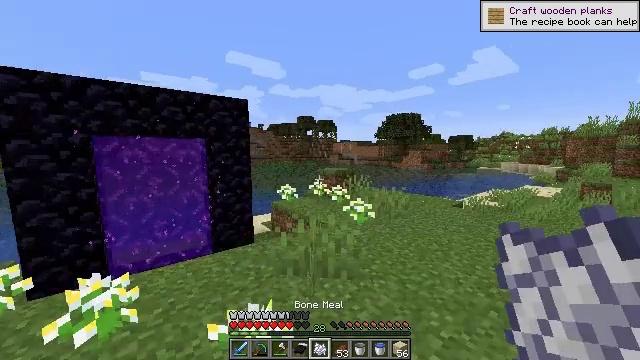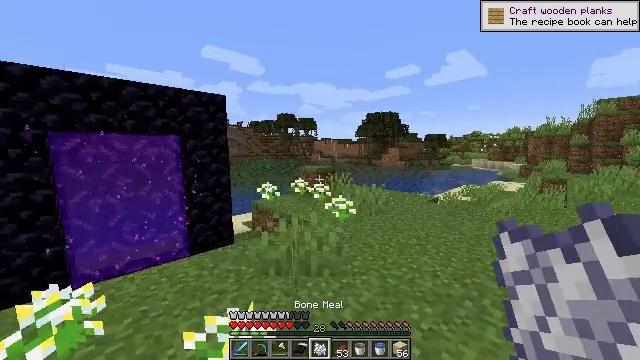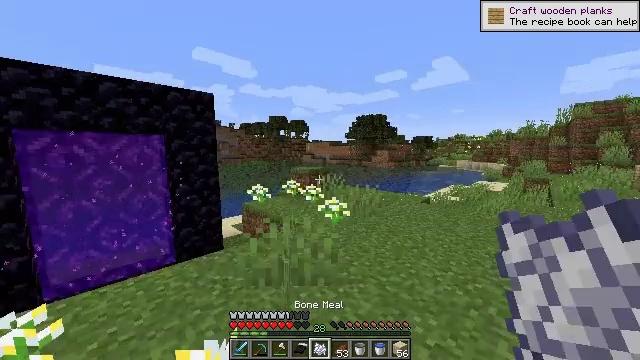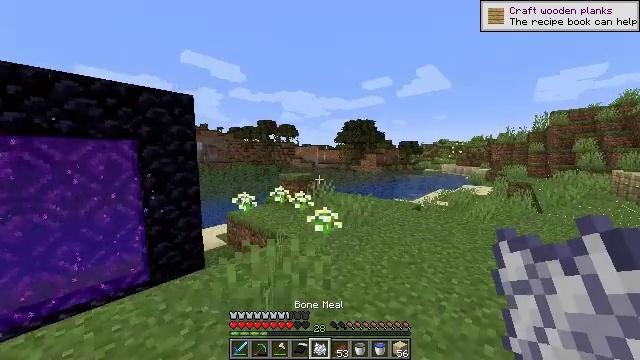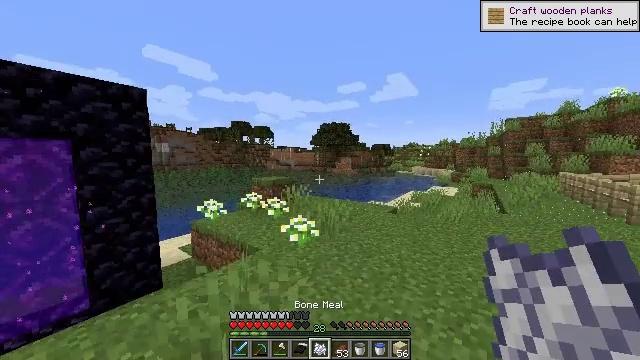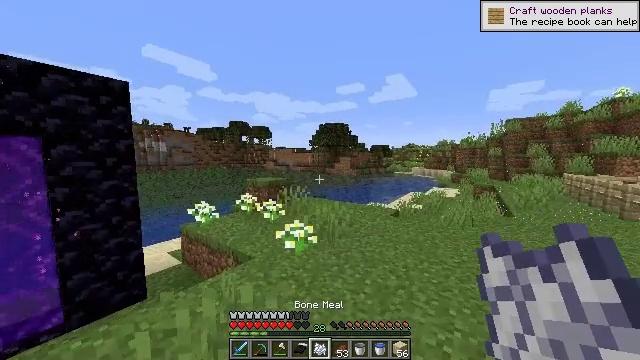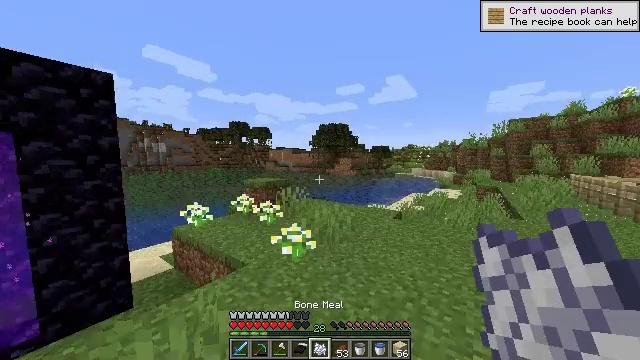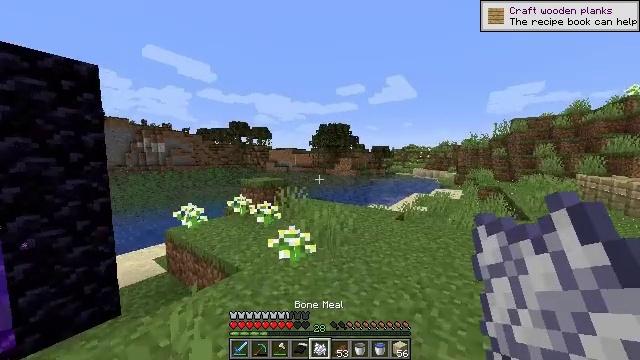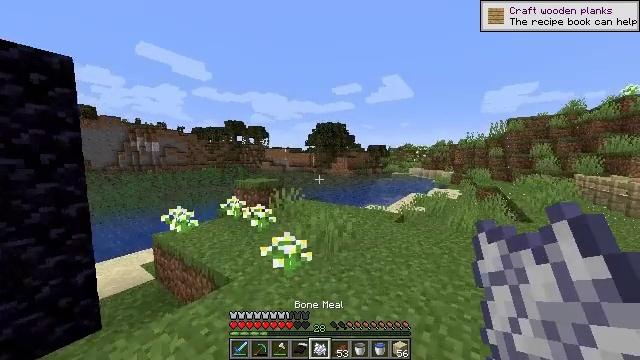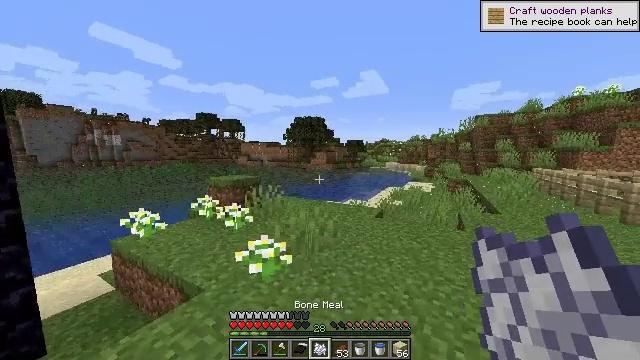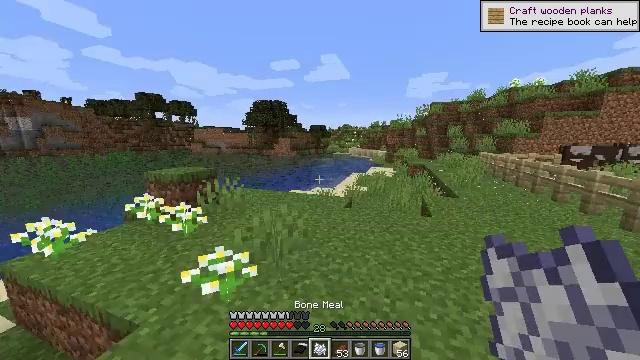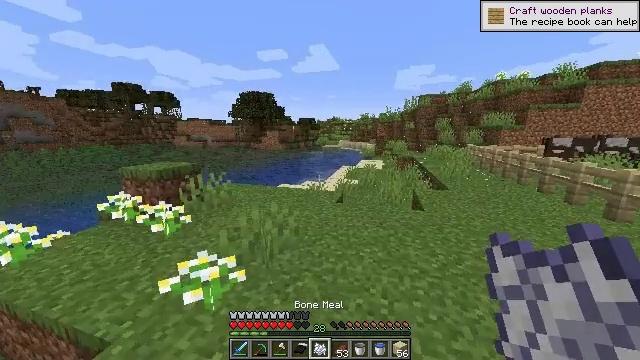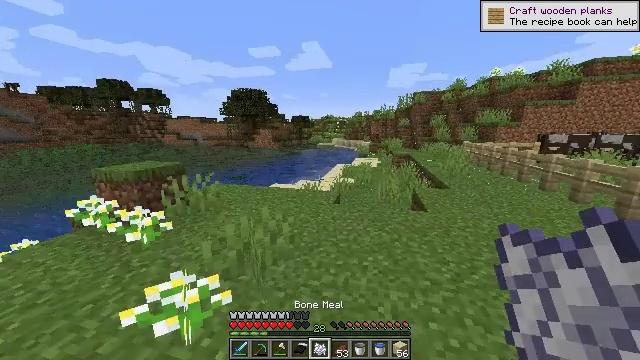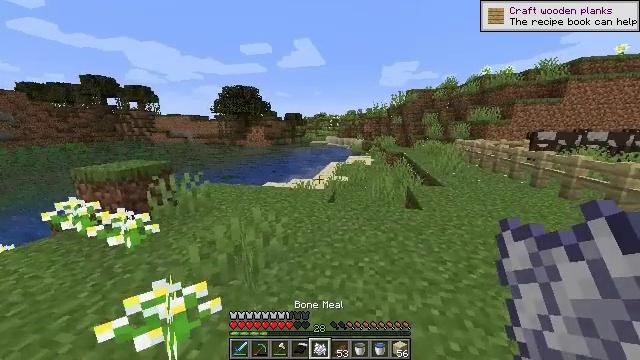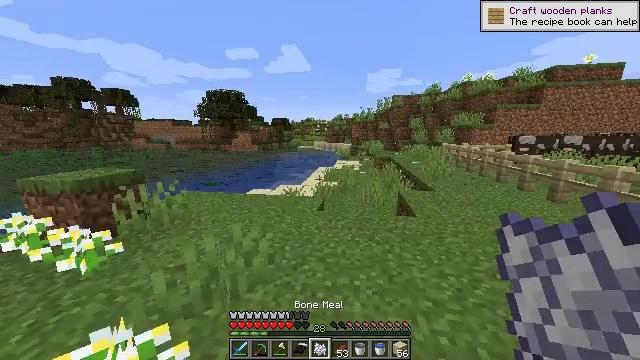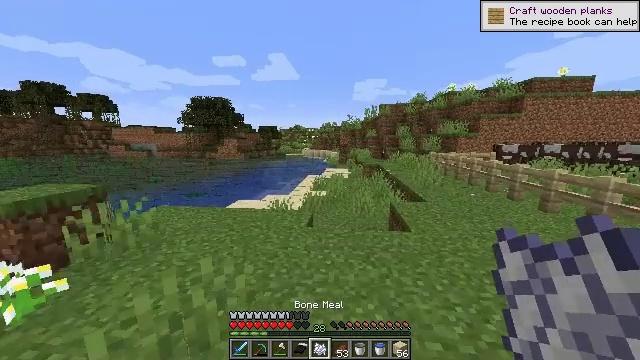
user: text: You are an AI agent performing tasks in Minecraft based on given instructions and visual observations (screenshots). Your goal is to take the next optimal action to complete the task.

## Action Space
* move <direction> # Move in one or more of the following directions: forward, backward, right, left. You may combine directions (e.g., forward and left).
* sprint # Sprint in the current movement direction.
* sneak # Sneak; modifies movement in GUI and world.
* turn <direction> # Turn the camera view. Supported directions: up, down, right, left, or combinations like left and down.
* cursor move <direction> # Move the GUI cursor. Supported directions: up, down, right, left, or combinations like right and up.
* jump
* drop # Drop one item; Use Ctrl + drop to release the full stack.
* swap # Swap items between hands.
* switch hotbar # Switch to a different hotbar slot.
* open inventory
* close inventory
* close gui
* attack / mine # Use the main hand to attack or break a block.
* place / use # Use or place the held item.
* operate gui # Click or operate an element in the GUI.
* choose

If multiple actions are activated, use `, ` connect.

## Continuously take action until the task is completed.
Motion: motion action
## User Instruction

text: Remove a bone meal from the inventory.
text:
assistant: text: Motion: move forward, sprint, turn right
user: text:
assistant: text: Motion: move forward, sprint, turn right
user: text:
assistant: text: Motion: move forward, sprint, turn right and up
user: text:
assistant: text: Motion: move forward, sprint, turn right
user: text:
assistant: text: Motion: move forward, sprint
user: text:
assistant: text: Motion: move forward, sprint
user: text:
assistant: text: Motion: move forward, sprint
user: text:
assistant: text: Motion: move forward, sprint
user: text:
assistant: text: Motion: move forward, sprint, turn right and down
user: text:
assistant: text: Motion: move forward, sprint, turn right and down
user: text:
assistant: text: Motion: move forward, sprint, turn right and down
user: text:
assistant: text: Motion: move forward, sprint, turn right
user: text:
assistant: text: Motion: move forward, sprint, turn right
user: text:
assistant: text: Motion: move forward, sprint, turn right and up
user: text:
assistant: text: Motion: move forward, sprint, turn right and up
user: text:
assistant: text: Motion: move forward, sprint
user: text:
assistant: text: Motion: move forward, sprint
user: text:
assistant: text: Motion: move forward, sprint
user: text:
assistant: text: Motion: move forward, sprint, turn right and up
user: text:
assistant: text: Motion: move forward, sprint
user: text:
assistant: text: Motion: move forward, sprint
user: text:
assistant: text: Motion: move forward, sprint
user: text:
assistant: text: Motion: move forward, sprint, drop
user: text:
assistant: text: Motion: drop
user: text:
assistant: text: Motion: no_op
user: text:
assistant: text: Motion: move back
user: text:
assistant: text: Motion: move back
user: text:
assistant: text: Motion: move back
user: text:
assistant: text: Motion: no_op